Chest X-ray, PA view. Patient: 54 years old, sex F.
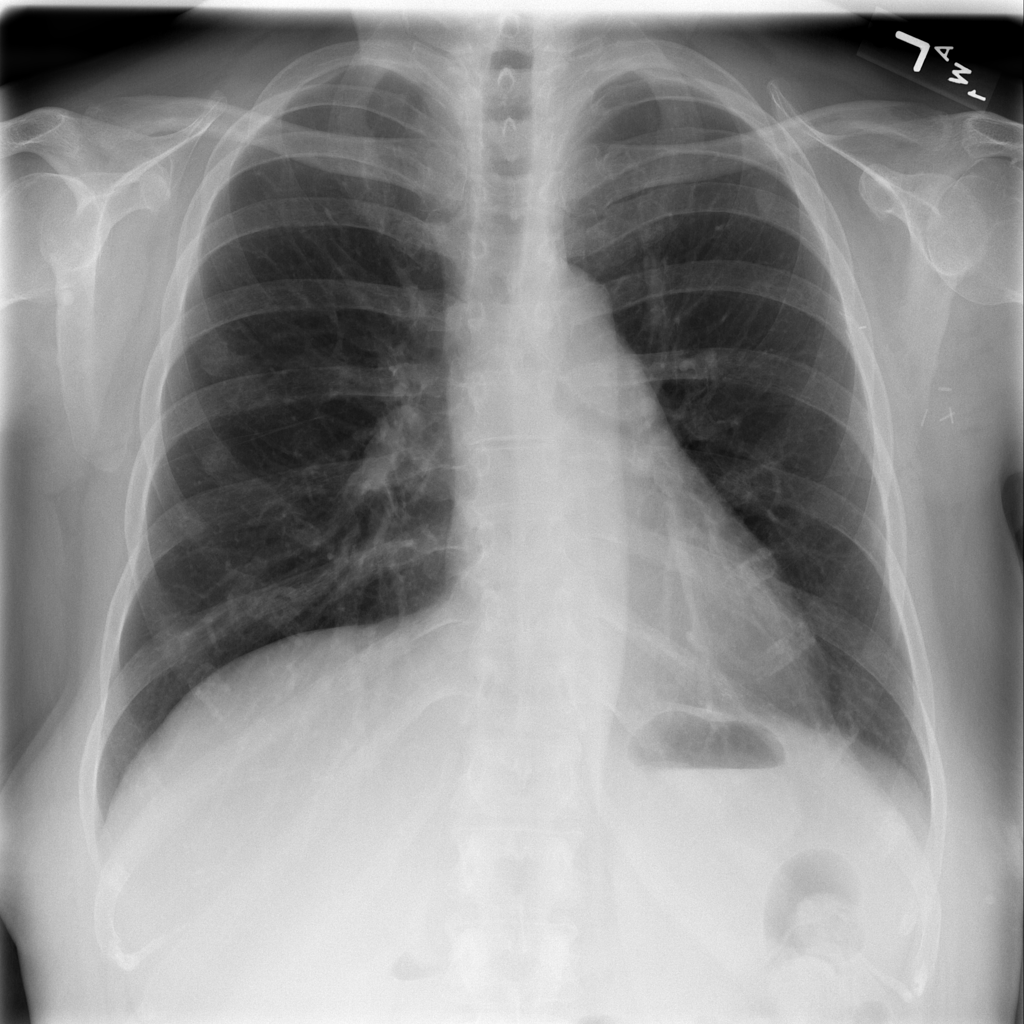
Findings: No Finding